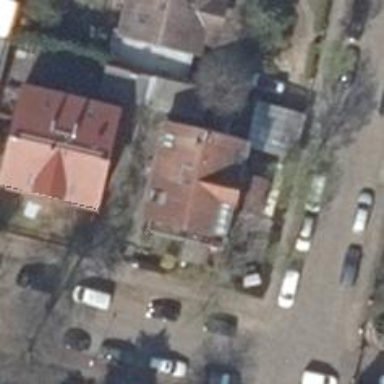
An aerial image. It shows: Residential building.